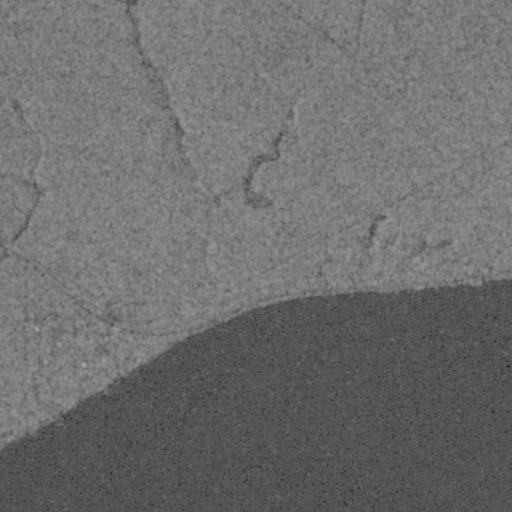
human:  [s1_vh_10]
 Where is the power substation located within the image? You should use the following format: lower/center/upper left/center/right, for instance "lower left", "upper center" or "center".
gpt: The power substation is located in the center of the image.
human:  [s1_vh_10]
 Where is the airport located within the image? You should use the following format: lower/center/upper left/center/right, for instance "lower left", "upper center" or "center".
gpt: There is no airport in the image.

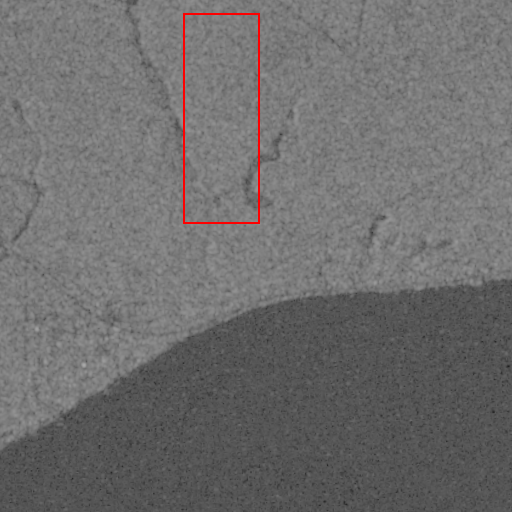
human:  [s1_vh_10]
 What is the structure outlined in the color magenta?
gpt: There is no magenta outline.
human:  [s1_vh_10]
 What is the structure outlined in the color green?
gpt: There is no structure outlined in green.